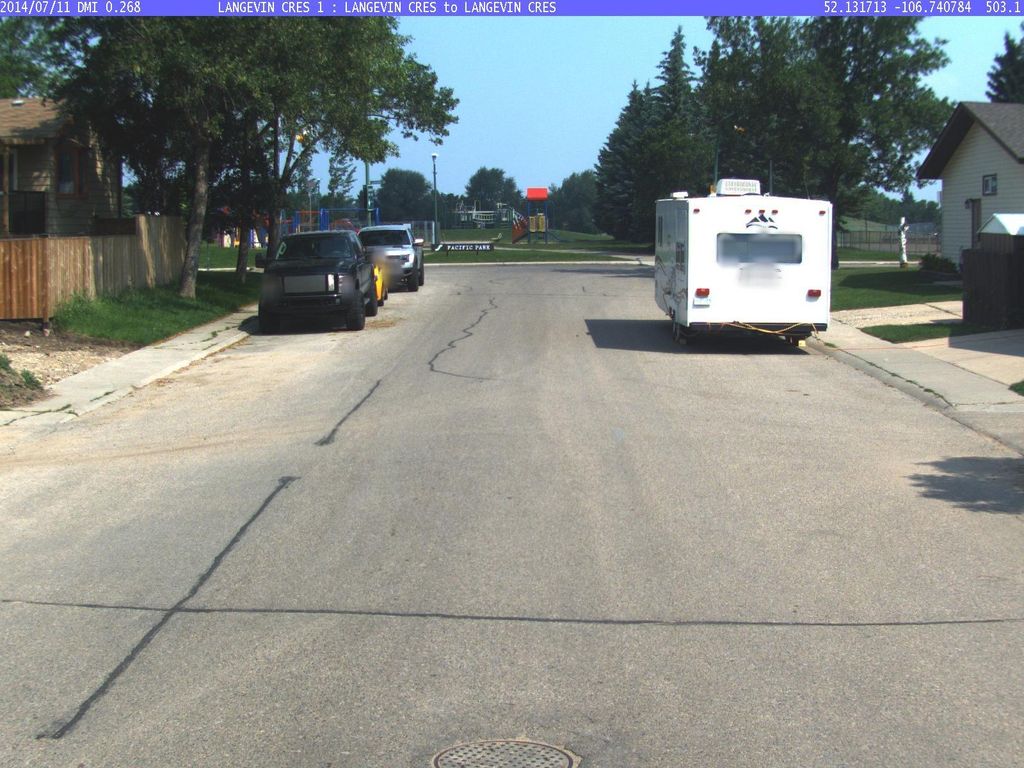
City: saskatoon